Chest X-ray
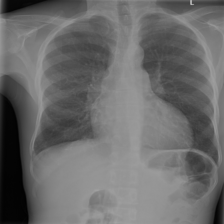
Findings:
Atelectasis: negative
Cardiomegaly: negative
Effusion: negative
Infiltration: negative
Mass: negative
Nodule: negative
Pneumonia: negative
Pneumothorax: negative
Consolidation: negative
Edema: negative
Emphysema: negative
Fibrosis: negative
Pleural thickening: negative
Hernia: negative